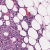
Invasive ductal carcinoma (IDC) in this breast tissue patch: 1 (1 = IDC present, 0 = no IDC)